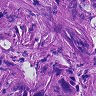
Metastatic tissue present: yes